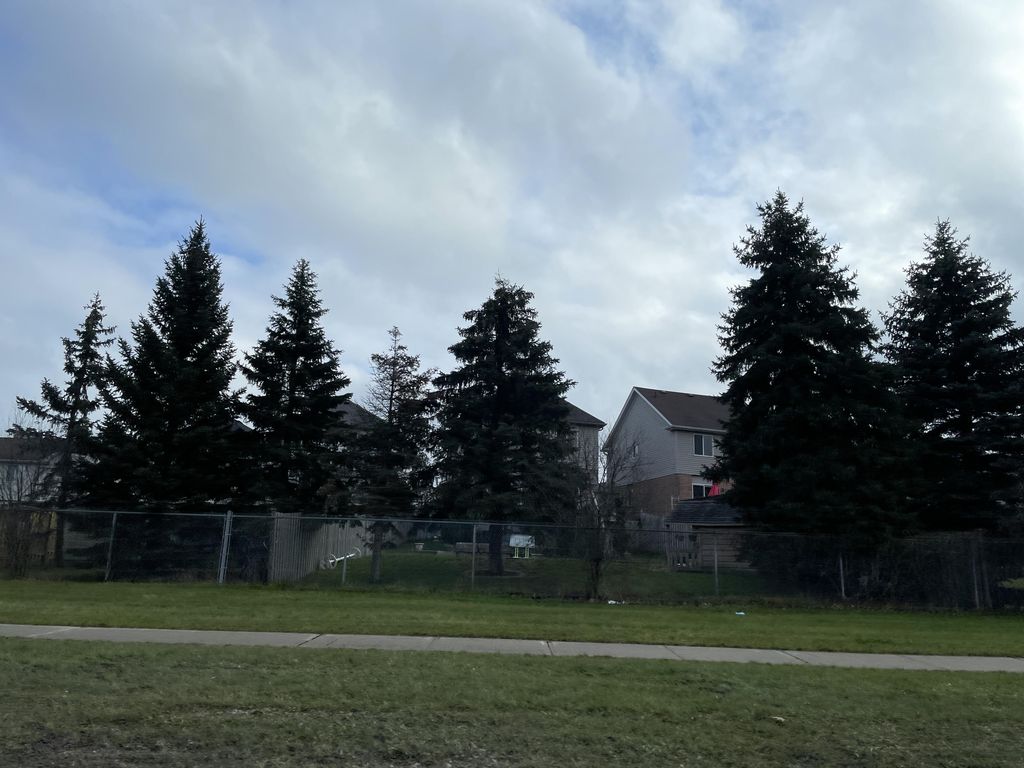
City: kitchener-waterloo